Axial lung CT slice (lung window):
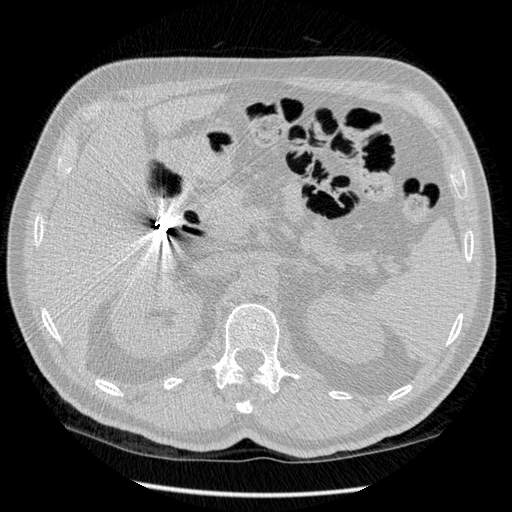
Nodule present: no